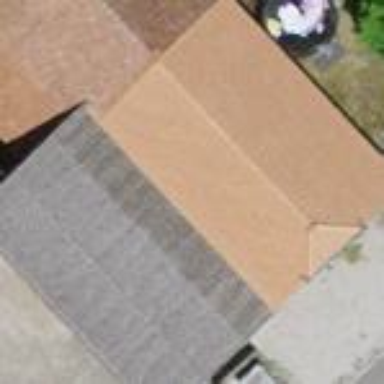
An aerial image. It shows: Rural barn.